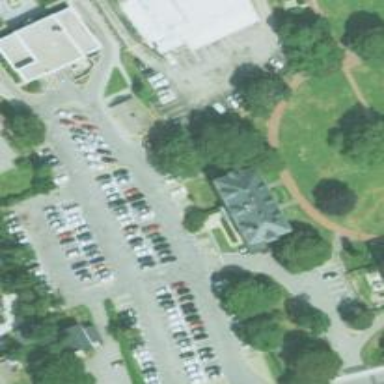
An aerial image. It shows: Parking space is available.